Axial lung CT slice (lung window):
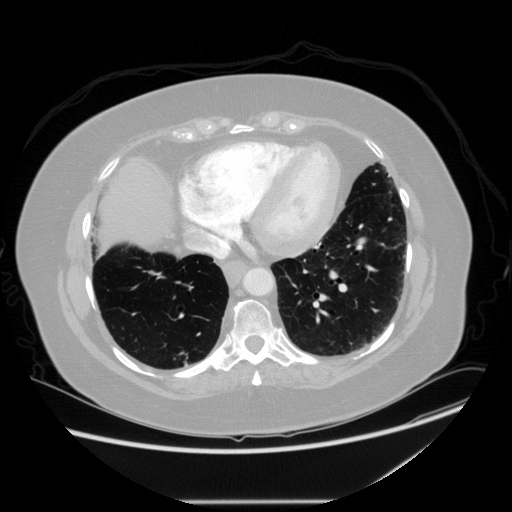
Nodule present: yes
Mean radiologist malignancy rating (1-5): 2